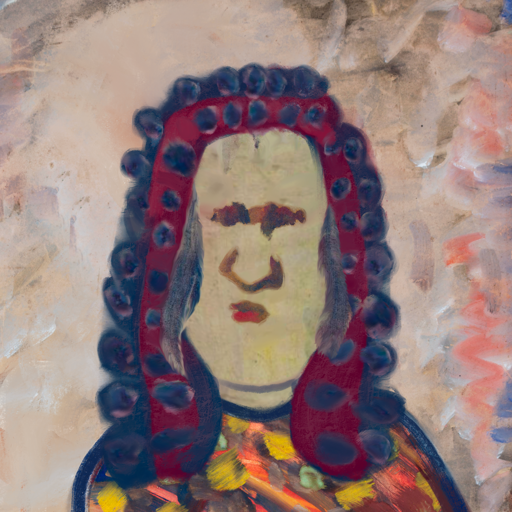
Background: Roy_Bahadur, Head And Neck Front: Hill_Girl, Face Front: In_The_Sun, Bust: Mother_And_Son_Mother, Hair Front: Hill_Girl, Head Accessory: Blank, Second Necklace: Blank, Necklace: Blank, Baby: Blank